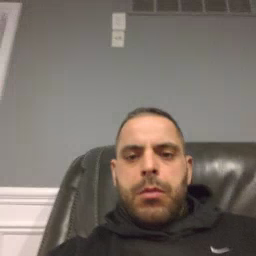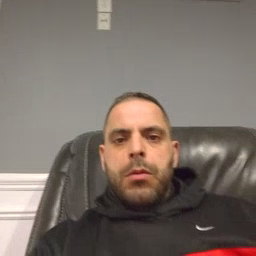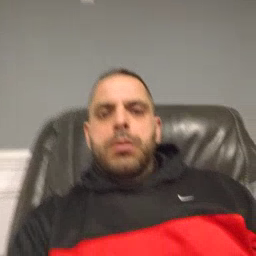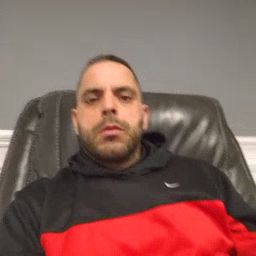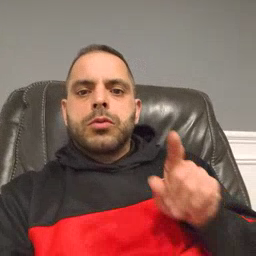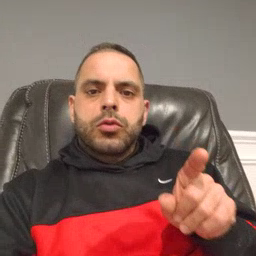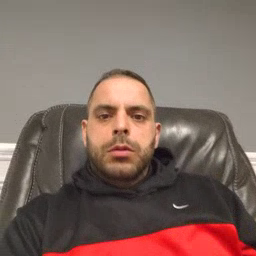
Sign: hesheit